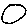
Label: circle